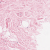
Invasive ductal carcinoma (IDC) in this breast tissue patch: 0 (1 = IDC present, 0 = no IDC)